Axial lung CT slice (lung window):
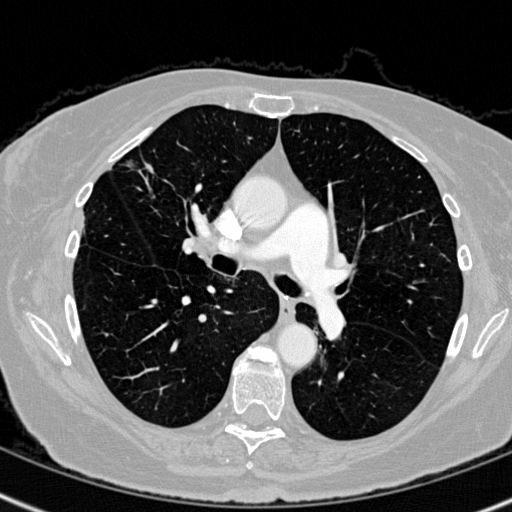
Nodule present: no